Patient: sex F, age 54
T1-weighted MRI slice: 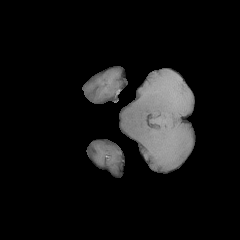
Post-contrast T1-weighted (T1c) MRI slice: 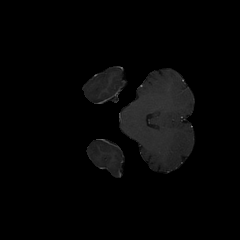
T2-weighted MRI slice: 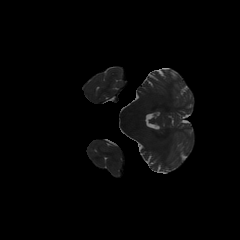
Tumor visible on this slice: no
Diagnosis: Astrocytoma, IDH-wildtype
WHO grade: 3